Brain MRI, t1w sequence, axial 2D slice.
Patient: age 55, sex M, weight 98 kg, height 1.98 m
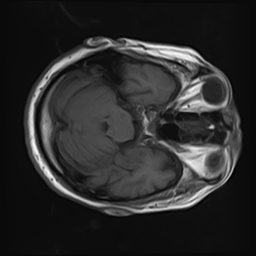